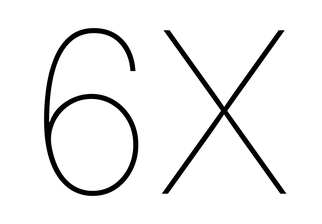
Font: Inter_Thin